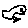
Label: bird